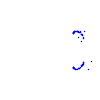
Particle: proton